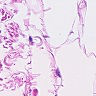
Metastatic tissue present: no